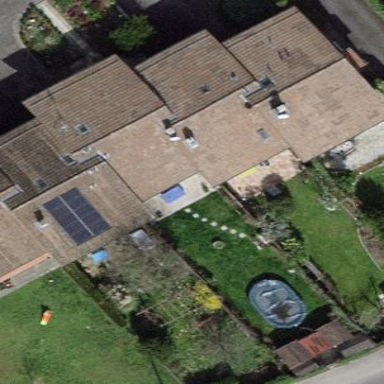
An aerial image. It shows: Garden enclosed by fence.